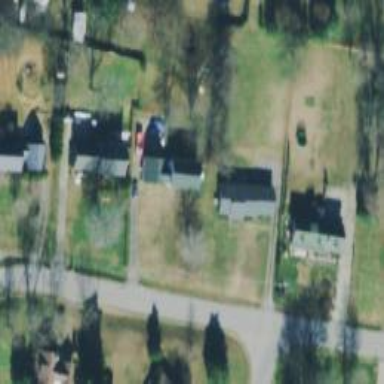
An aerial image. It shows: Driveway.